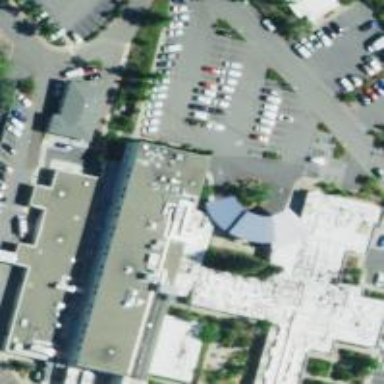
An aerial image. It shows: Entrance designated for emergency wards.